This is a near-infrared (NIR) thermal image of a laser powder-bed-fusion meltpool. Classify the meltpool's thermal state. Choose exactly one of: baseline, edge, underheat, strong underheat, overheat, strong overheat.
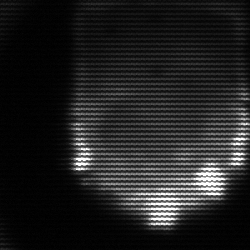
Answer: strong underheat